Aerial crown-view tile of a tropical tree (Barro Colorado Island, Panama), acquired 20240918:
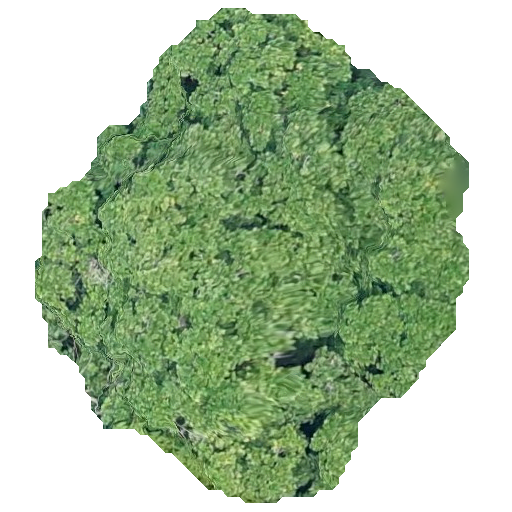
Species: Anacardium excelsum
GBIF accepted scientific name: Anacardium excelsum
Crown area: 231.257 m²